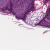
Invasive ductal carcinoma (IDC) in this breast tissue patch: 0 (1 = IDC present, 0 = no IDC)